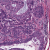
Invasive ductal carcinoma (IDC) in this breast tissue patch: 1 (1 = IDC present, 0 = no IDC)